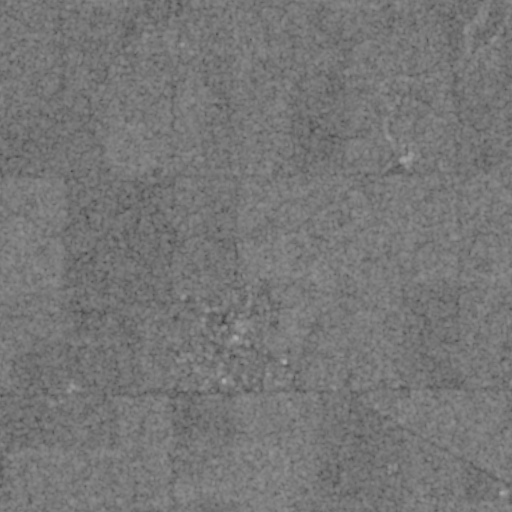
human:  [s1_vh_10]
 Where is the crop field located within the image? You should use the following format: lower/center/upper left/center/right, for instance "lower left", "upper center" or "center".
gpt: The crop field is located in the lower center of the image.
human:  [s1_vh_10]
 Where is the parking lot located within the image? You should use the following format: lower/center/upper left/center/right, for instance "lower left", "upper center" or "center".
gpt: The parking lot is located in the lower center of the image.
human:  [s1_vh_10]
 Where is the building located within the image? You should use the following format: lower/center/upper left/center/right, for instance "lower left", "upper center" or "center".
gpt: The building is located in the lower center of the image.
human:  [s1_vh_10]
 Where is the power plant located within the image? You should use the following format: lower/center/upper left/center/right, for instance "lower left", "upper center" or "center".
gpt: There is no power plant in the image.

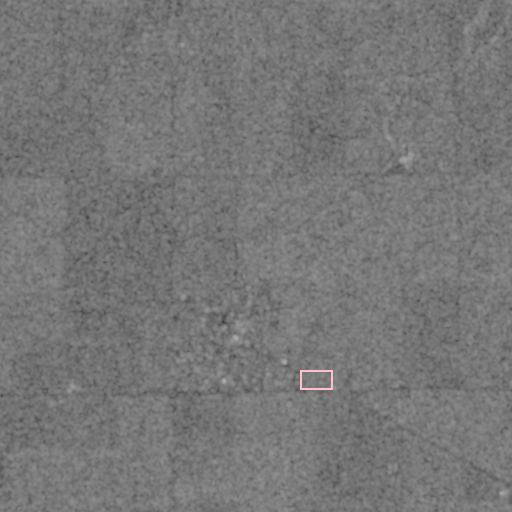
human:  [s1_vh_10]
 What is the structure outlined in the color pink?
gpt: The structure outlined in pink is a crop field.
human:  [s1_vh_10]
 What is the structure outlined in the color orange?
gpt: There is no orange outline.